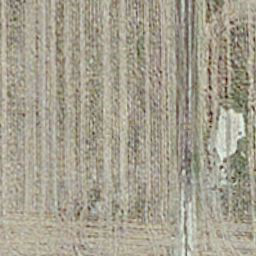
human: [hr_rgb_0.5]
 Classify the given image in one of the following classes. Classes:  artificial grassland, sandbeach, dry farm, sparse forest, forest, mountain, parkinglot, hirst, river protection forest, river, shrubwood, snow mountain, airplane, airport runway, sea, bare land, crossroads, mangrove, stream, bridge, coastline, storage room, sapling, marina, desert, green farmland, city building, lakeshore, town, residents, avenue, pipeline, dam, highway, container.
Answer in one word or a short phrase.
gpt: dry farm